Interaction volume radius: 10 \u00c5
Interaction volume height: 15 \u00c5
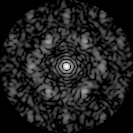
Disorder parameter: 0.6941